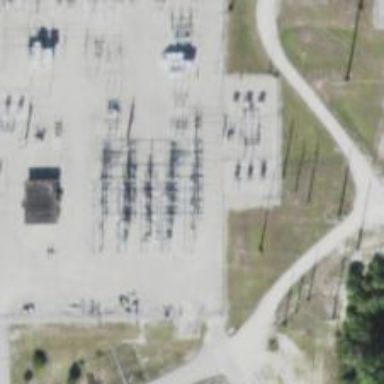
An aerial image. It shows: Lattice structure tower used for power distribution.